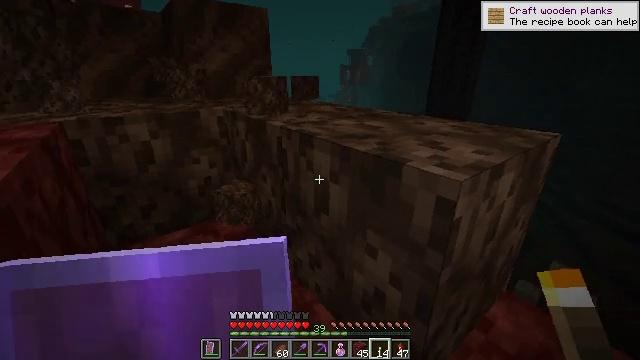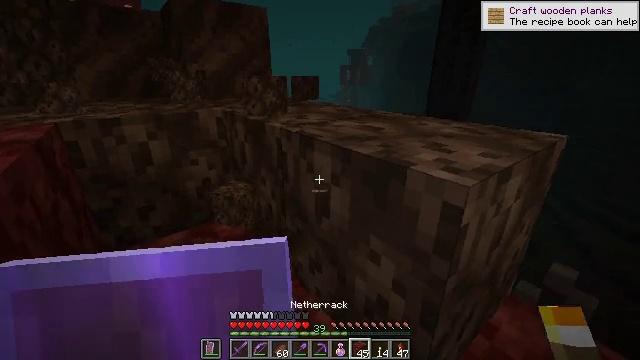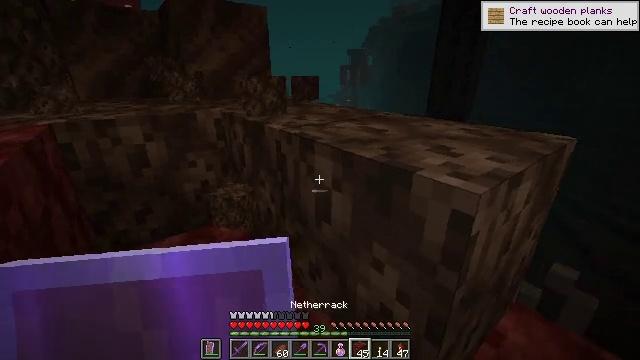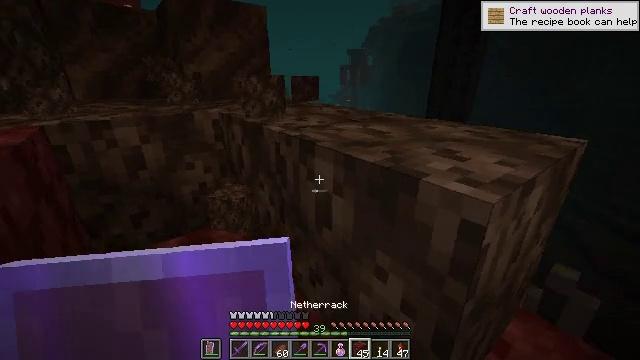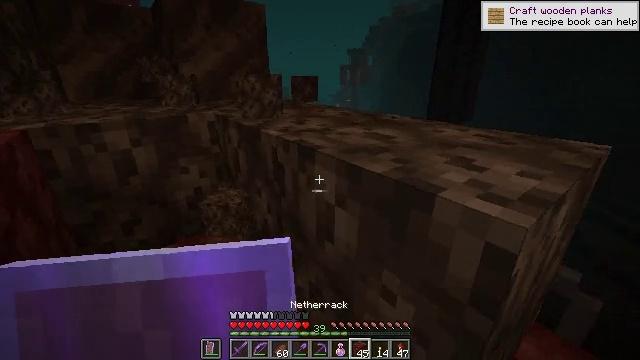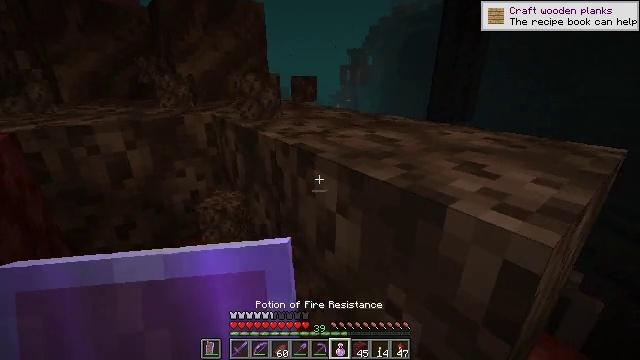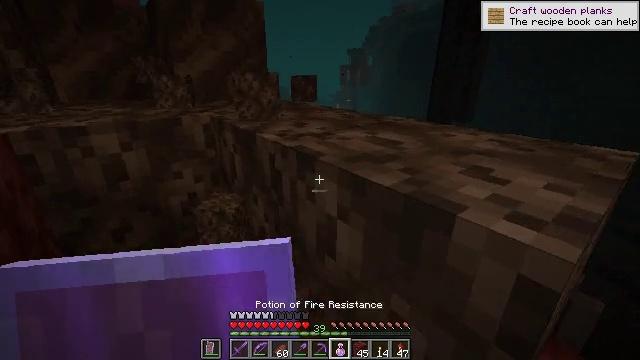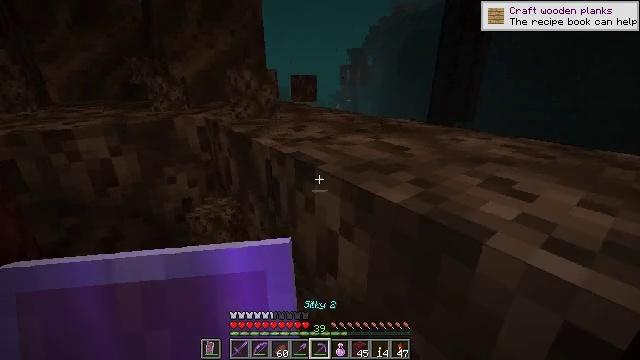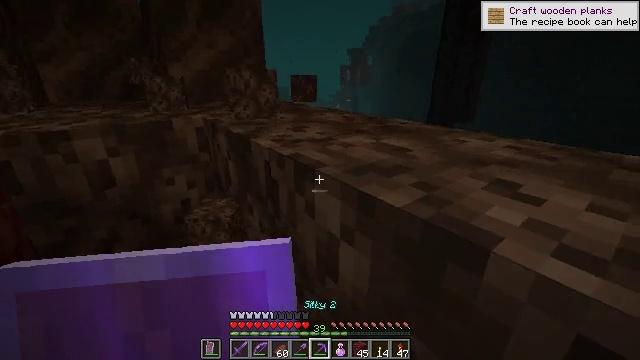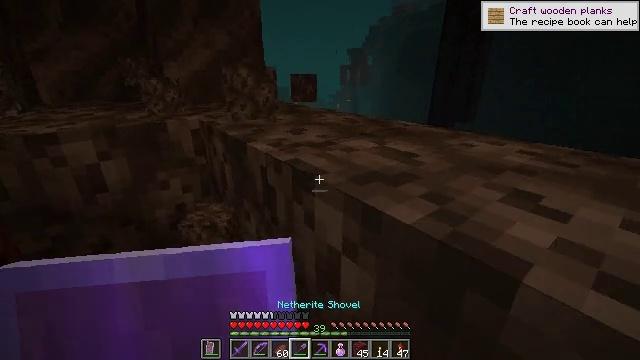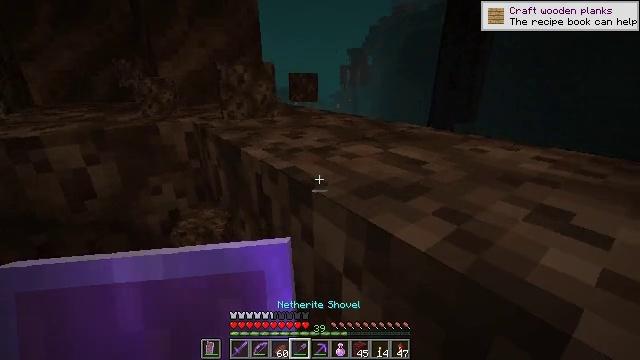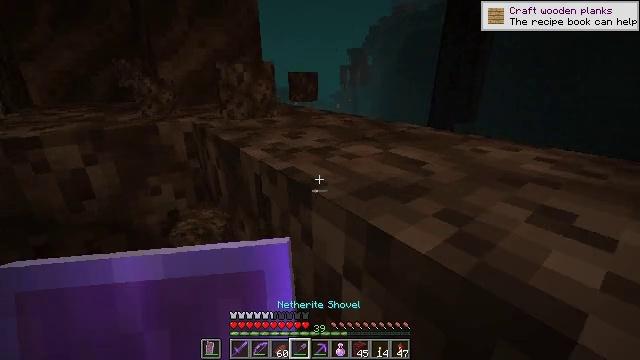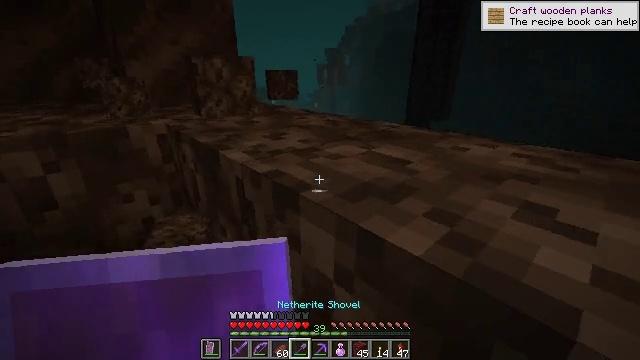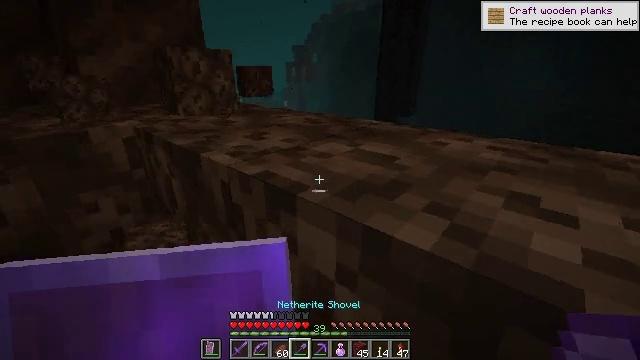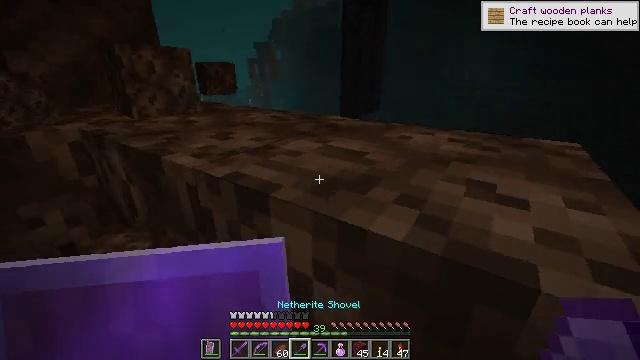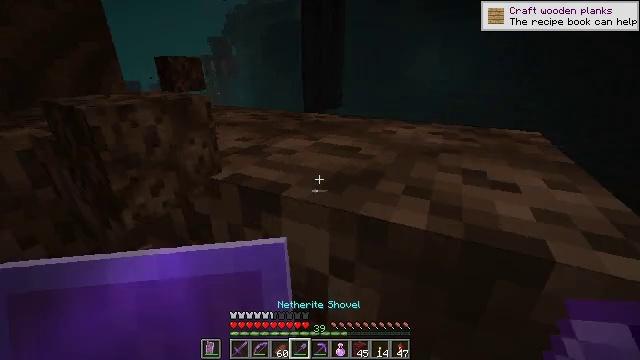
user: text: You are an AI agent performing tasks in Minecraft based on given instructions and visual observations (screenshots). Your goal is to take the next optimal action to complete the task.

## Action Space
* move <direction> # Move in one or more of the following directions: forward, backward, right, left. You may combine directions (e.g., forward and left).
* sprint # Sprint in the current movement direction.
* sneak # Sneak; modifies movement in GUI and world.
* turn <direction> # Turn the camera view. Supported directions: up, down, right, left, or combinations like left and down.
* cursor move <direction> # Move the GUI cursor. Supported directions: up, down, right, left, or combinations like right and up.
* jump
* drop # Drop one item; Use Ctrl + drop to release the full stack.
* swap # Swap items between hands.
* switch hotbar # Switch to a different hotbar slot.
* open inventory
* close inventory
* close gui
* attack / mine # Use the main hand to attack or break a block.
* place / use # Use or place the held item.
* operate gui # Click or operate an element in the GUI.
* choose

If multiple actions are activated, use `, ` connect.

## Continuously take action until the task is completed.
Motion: motion action
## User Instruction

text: Gather soul sand from the Nether.
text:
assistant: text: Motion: move forward, sneak
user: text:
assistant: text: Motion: move forward, sneak
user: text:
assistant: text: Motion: move forward, sneak
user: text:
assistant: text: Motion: move forward, sneak
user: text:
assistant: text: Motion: move forward, sneak
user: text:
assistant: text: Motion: move forward, sneak
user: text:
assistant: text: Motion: move forward, sneak
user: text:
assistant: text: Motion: move forward, sneak
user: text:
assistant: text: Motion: move forward, sneak
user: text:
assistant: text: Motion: sneak
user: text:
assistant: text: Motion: sneak
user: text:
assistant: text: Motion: move left, sneak, turn right
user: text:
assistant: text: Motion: move left, sneak, turn right
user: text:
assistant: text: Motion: move left, sneak, turn right
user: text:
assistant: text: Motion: move left, sneak, turn right
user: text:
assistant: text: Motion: move left, sneak, turn right
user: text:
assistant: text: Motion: move left, sneak, turn right
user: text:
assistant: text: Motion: move left, sneak
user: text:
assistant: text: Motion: move left, sneak
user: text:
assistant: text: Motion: move left, sneak
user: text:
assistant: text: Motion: move left, sneak
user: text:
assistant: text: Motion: move left, sneak, attack / mine
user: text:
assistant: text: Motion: move left, sneak, attack / mine
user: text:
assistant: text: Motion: move left, sneak, attack / mine
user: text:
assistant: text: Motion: move left, sneak, attack / mine
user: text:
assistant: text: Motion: move left, sneak, turn right, attack / mine
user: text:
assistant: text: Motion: move left, sneak, turn right, attack / mine
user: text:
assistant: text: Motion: move left, sneak, turn right, attack / mine
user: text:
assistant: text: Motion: move left, sneak, turn right, attack / mine
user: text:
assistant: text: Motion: move left, sneak, attack / mine